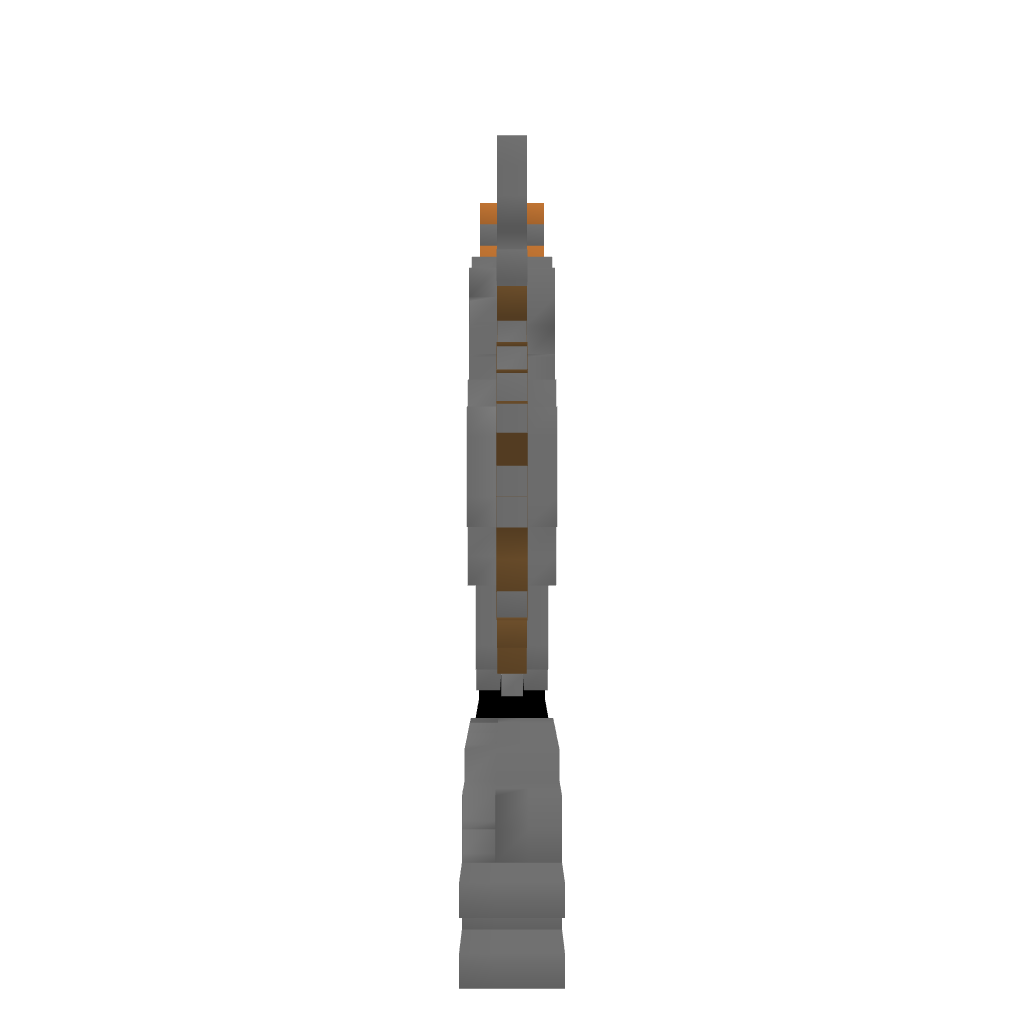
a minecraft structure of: Plasma cutter - Dead Space bad low quality